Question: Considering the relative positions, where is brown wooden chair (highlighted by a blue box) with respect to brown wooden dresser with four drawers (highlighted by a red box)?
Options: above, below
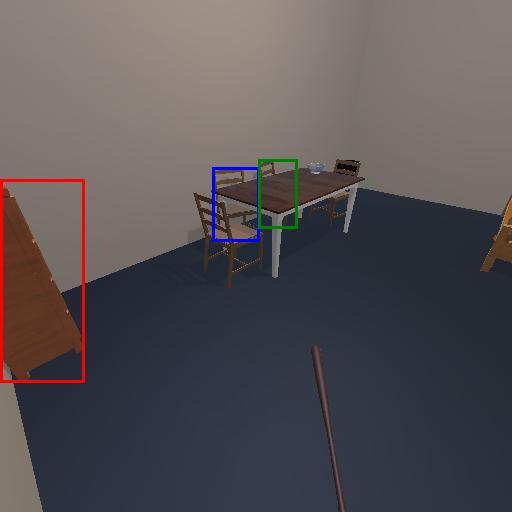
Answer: above